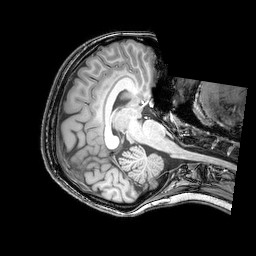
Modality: T1w
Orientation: axial
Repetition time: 0.00828 s
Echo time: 0.00388 s